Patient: sex M, age 76
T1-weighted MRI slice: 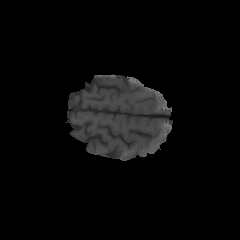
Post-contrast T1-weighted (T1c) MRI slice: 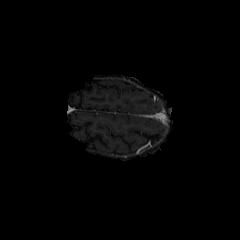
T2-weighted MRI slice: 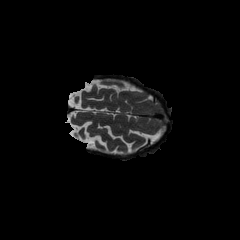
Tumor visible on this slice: no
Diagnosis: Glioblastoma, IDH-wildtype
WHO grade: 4